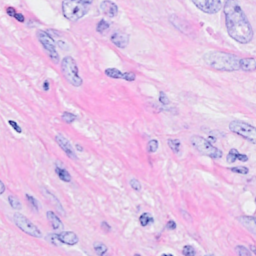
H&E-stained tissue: Breast